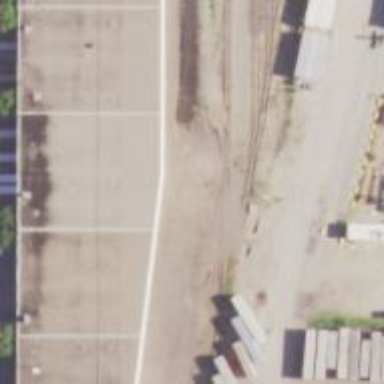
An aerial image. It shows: Unused railway yard.